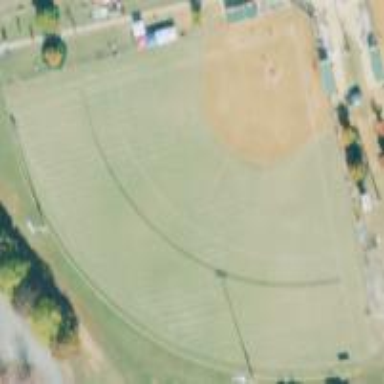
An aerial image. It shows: Baseball pitch for leisure and sports activities.